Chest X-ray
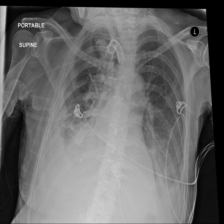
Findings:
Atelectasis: negative
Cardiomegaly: negative
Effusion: positive
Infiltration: positive
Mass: negative
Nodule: negative
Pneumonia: negative
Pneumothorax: negative
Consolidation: negative
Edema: negative
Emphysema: negative
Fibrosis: negative
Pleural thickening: negative
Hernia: negative